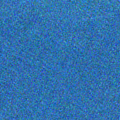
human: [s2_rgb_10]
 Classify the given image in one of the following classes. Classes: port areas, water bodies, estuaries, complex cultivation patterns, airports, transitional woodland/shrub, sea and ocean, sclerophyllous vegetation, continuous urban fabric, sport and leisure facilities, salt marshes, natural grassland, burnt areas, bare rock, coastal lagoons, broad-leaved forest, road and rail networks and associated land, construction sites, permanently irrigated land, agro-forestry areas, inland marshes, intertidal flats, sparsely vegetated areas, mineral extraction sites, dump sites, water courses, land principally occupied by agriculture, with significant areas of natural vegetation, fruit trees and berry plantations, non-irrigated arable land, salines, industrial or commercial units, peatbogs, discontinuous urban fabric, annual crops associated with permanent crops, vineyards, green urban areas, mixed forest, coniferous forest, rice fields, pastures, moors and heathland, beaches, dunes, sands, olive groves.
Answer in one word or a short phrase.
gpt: sea and ocean